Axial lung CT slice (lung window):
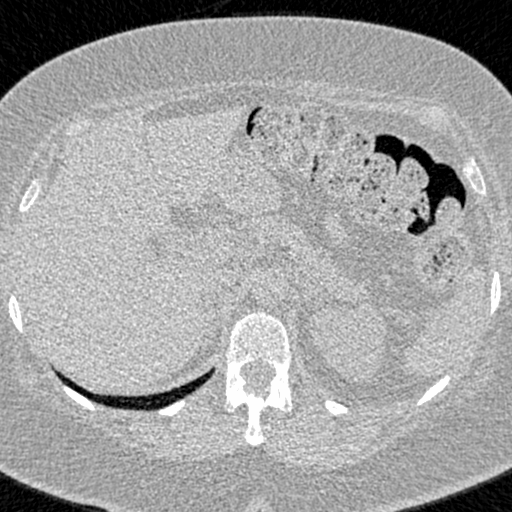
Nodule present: no